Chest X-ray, PA view. Patient: 53 years old, sex F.
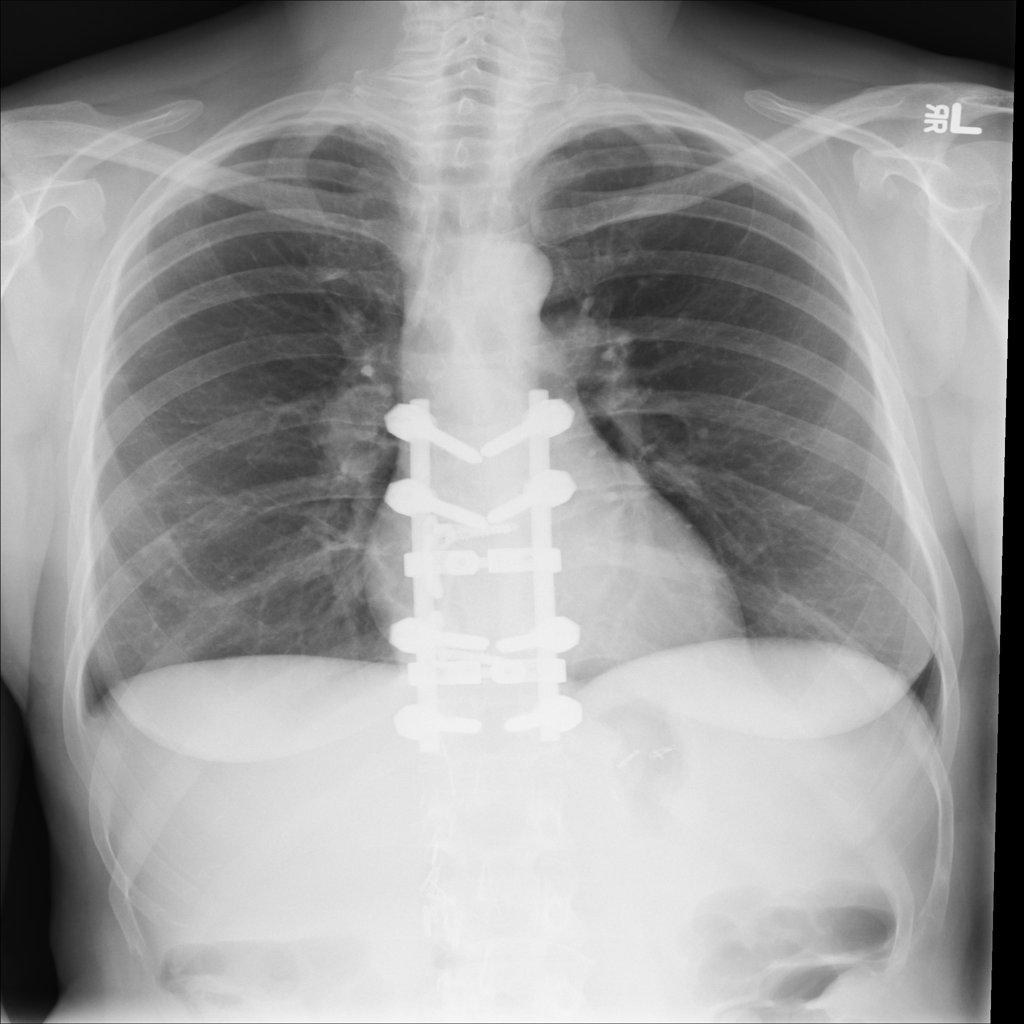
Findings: No Finding